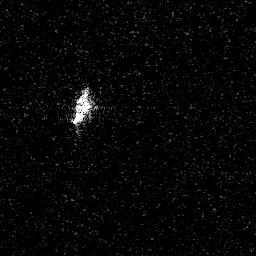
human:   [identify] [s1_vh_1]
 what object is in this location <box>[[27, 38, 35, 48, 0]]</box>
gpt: <ref>1 small ship at the center</ref>